Field crop: tomato
Growth stage: 1
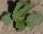
Species: solanum